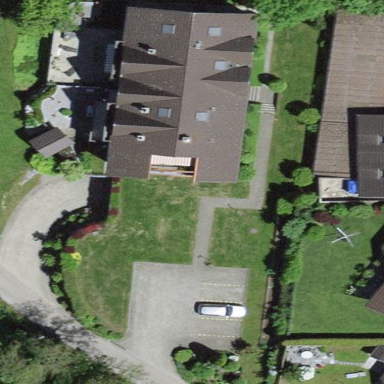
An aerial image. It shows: Gabled building.